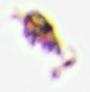
Label: Detritus